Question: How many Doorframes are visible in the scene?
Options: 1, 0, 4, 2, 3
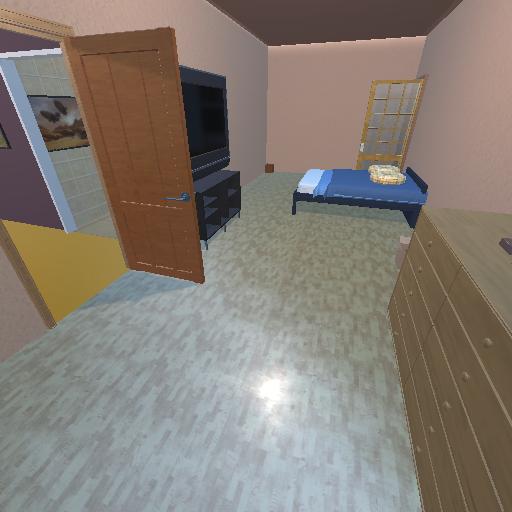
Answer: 1